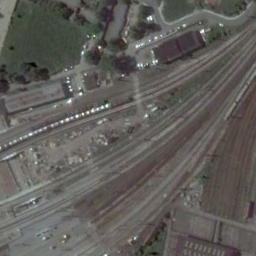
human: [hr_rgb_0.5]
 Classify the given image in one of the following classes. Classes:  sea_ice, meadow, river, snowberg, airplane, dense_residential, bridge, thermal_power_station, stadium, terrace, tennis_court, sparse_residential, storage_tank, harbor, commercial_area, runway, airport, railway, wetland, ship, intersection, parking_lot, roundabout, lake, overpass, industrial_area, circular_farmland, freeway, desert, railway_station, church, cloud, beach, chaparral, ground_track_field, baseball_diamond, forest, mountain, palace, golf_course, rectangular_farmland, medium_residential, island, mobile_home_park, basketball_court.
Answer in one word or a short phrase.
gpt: railway